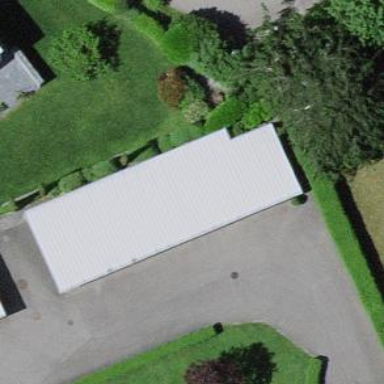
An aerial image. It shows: Garage building.